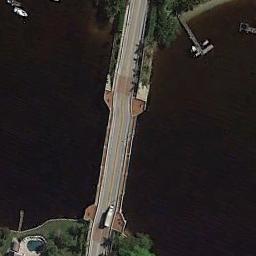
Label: bridge